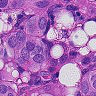
Metastatic tissue present: yes